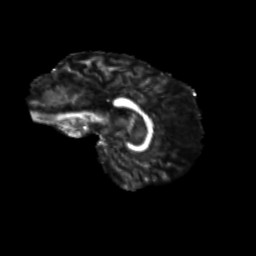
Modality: FA
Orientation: sagittal
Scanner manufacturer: siemens
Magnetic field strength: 3 T
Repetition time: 9.2 s
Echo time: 0.084 s